Interaction volume radius: 10 \u00c5
Interaction volume height: 15 \u00c5
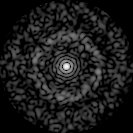
Disorder parameter: 0.8282